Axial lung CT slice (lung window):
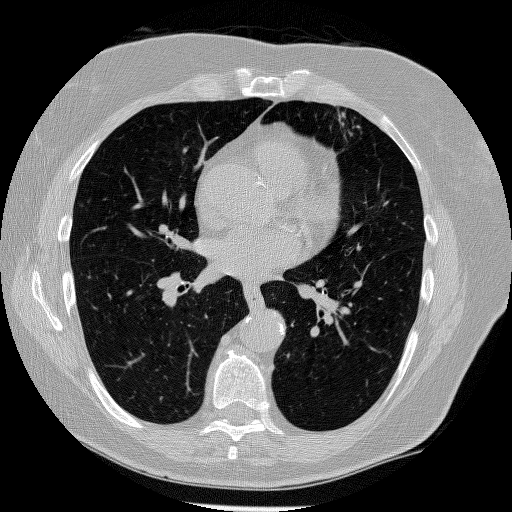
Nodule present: no